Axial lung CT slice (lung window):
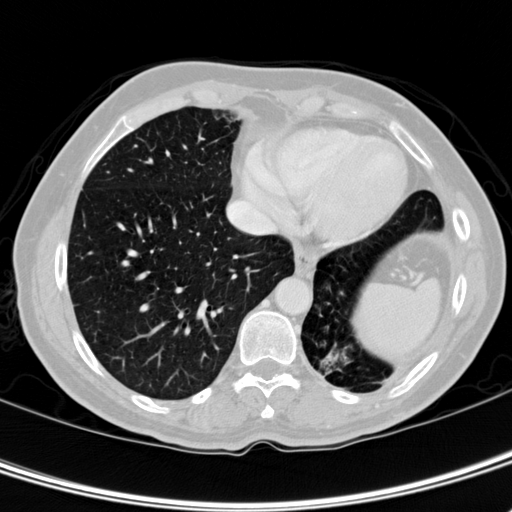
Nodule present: no